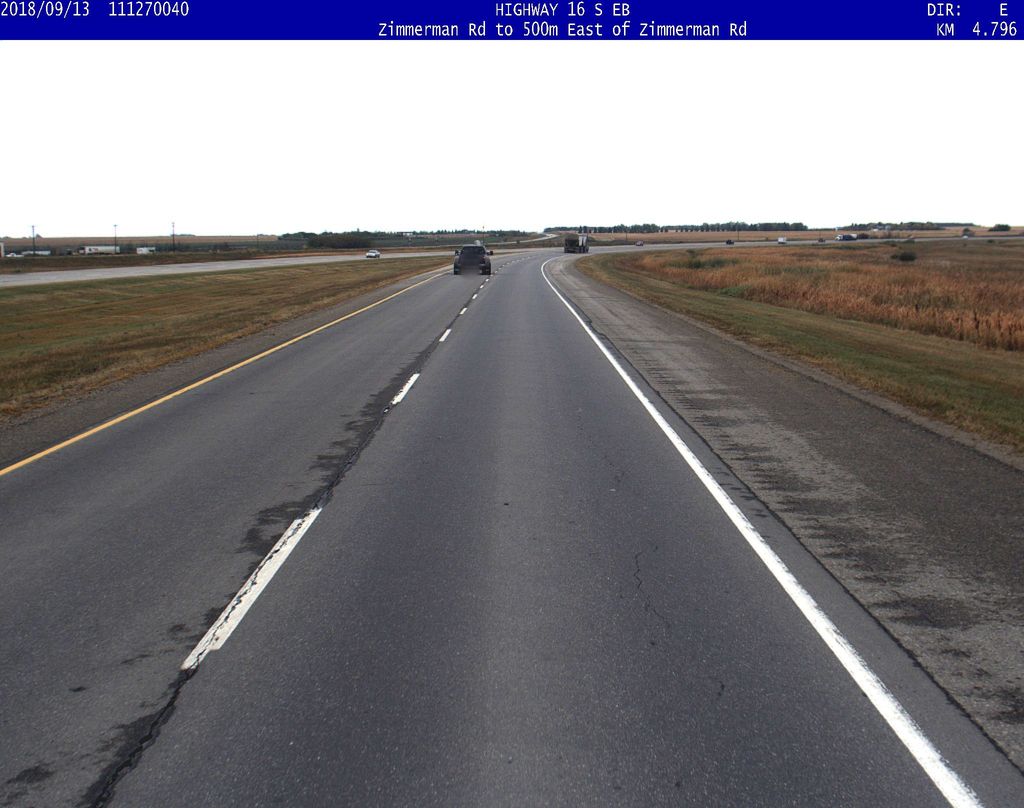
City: saskatoon